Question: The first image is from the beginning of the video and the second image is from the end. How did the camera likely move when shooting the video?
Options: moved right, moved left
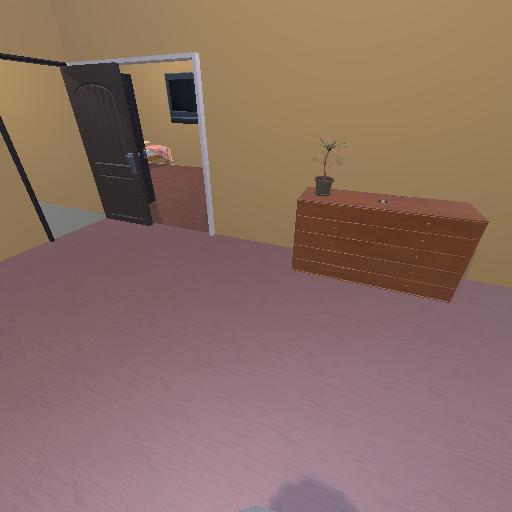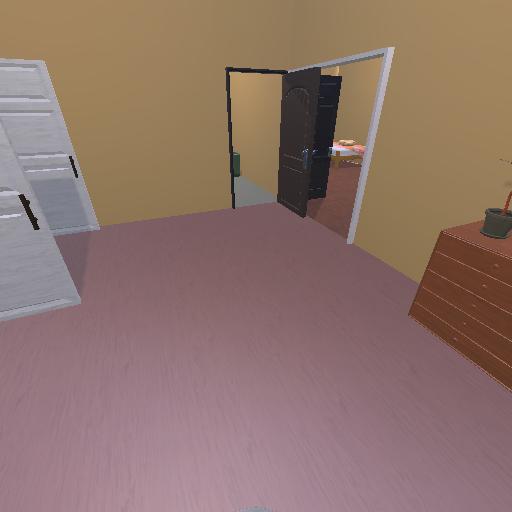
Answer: moved right